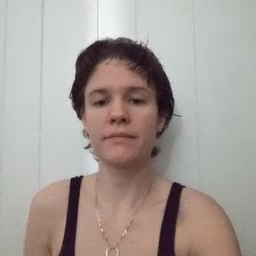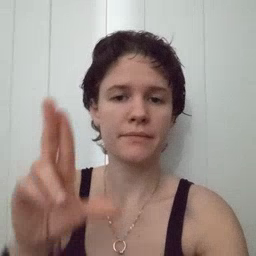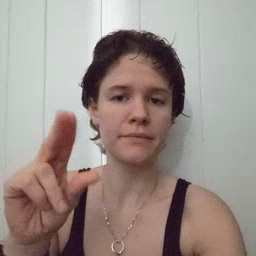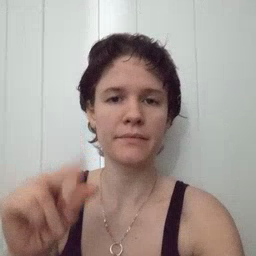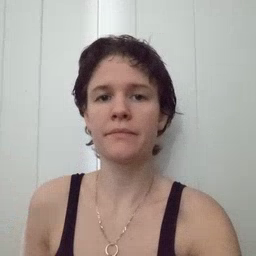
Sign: no